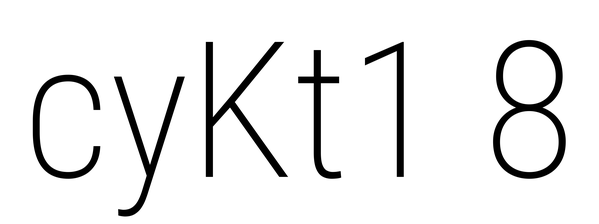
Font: Roboto_Condensed_ExtraLight